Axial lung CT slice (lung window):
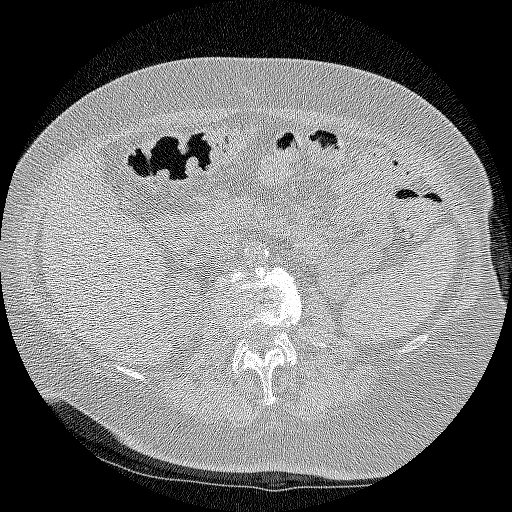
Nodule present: no